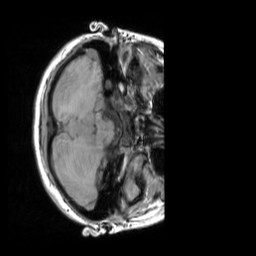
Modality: T1w
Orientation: axial
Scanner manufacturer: siemens
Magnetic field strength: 3 T
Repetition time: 1.83 s
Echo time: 0.00303 s